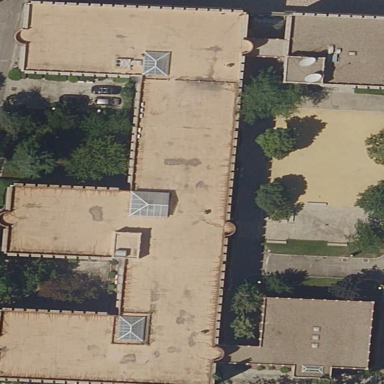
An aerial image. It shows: School building.